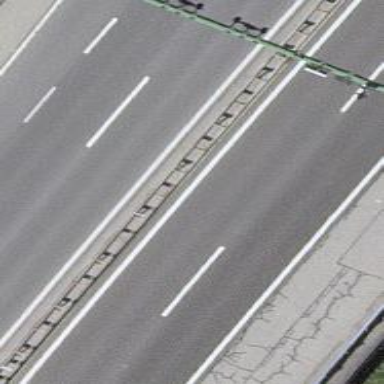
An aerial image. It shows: Motorway.